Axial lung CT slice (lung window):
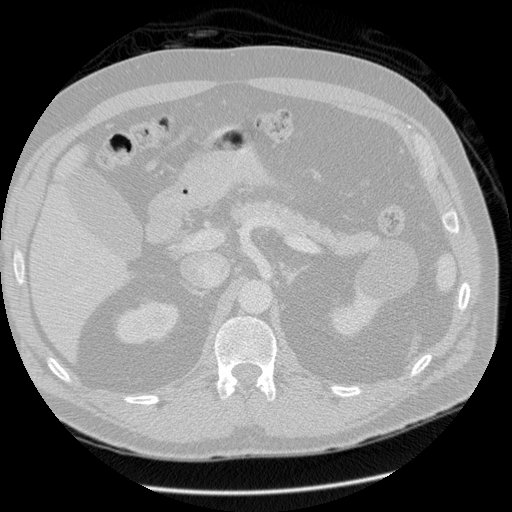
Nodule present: no